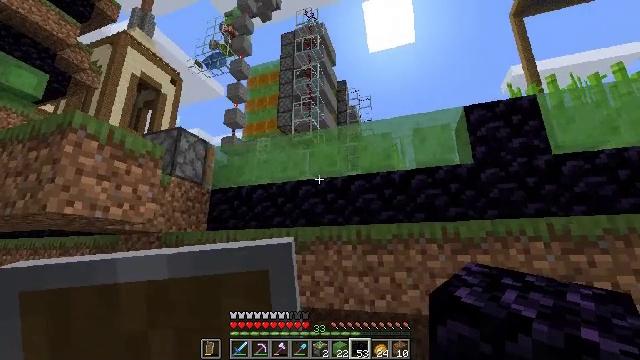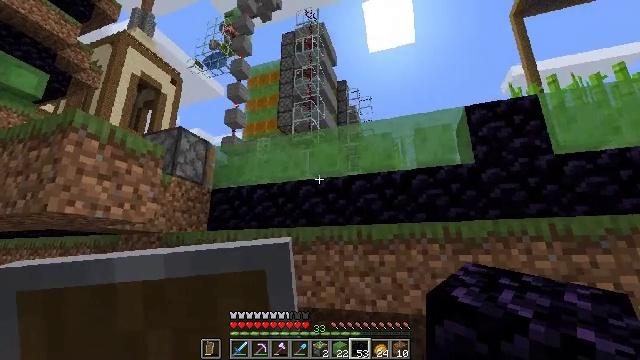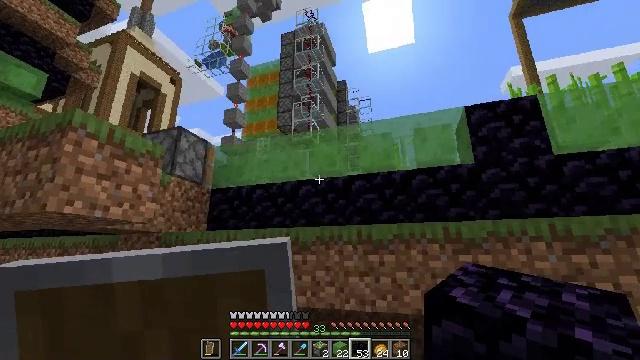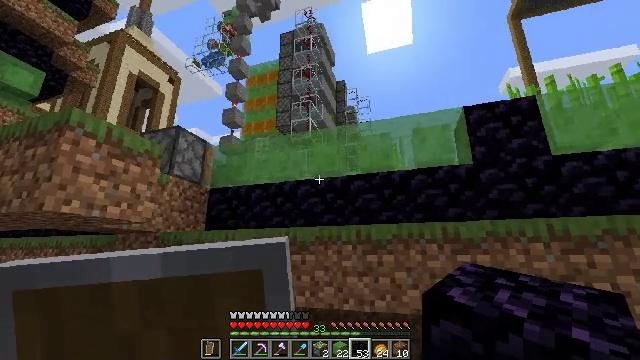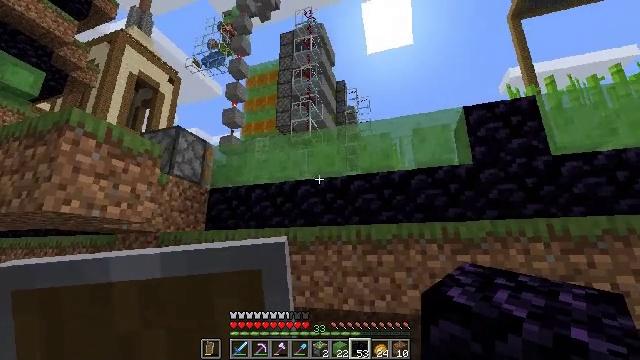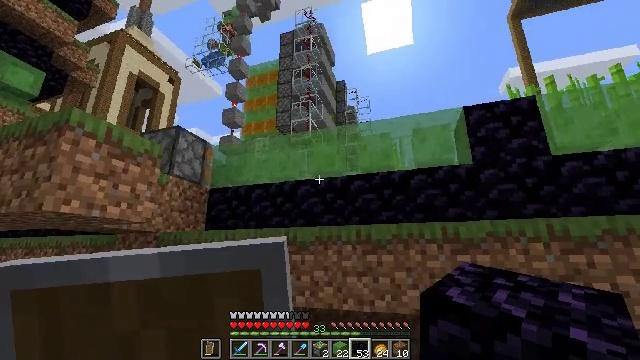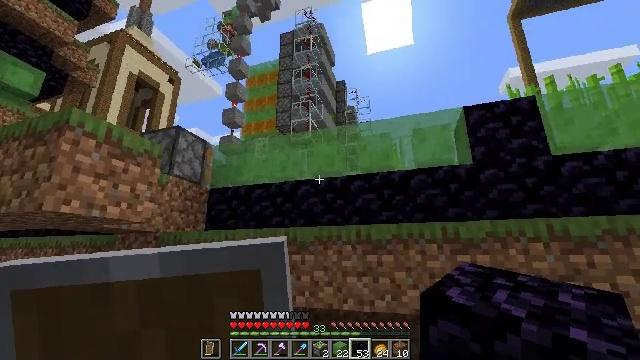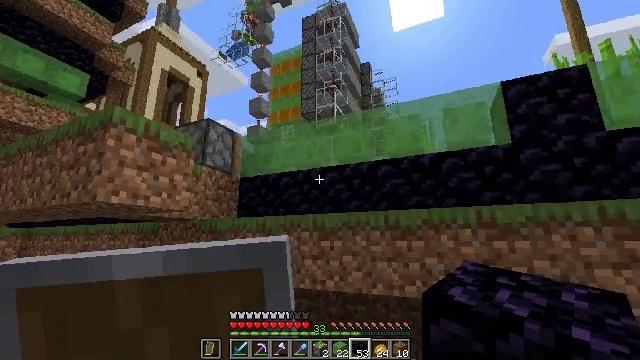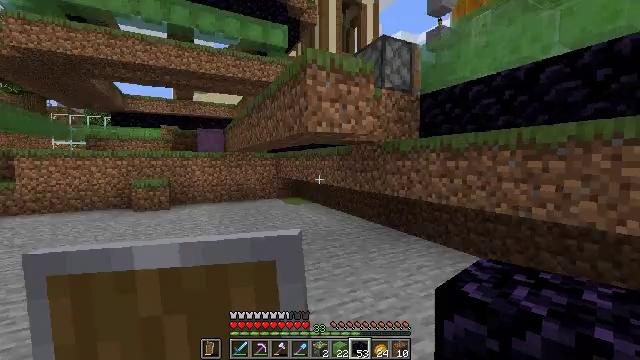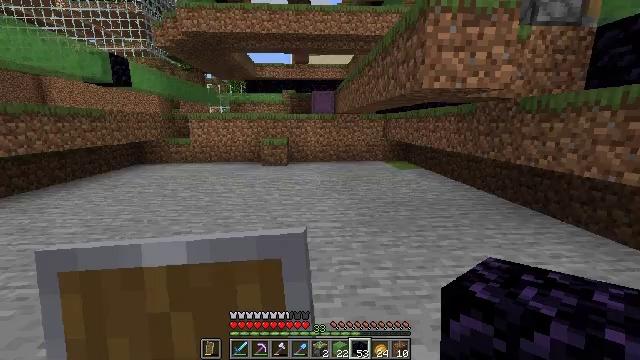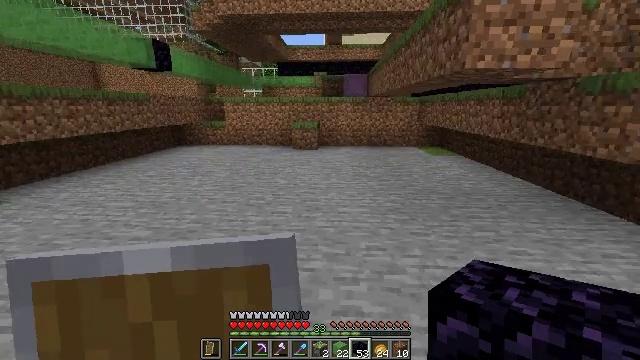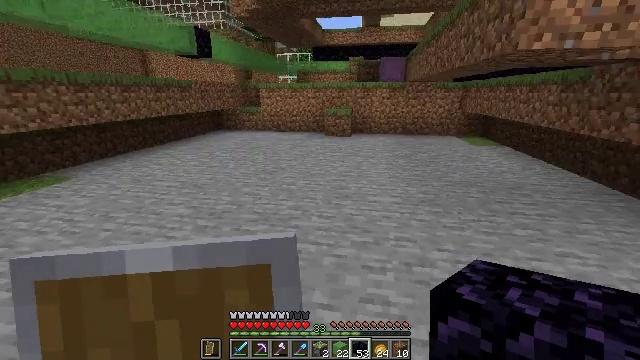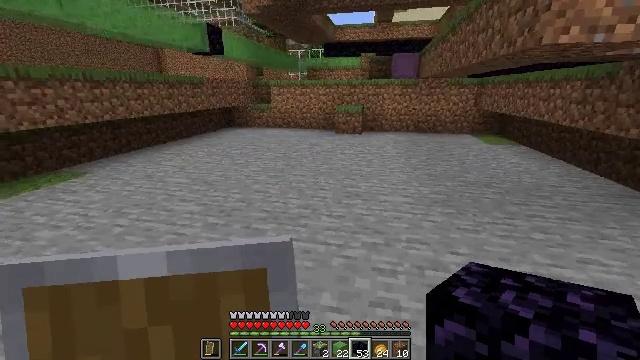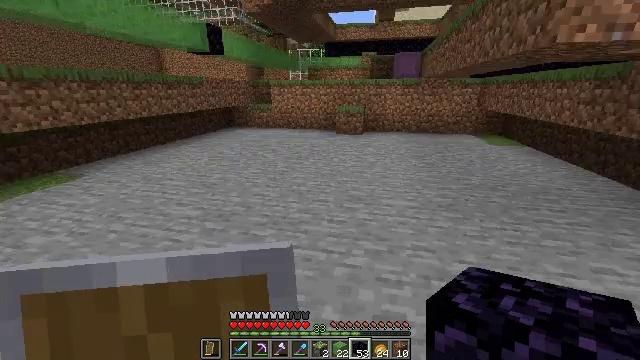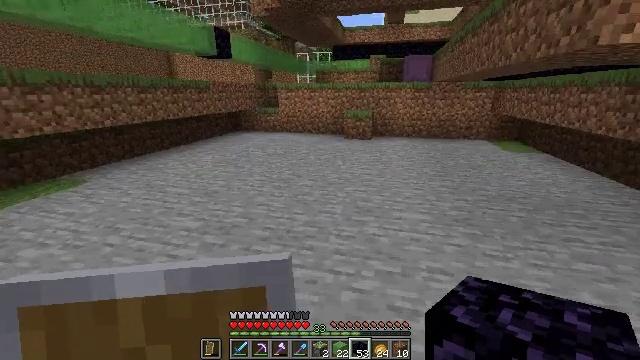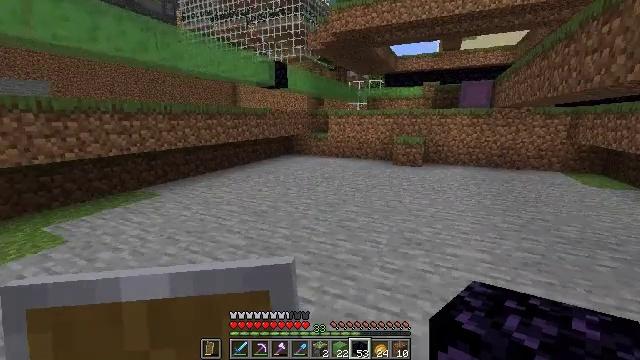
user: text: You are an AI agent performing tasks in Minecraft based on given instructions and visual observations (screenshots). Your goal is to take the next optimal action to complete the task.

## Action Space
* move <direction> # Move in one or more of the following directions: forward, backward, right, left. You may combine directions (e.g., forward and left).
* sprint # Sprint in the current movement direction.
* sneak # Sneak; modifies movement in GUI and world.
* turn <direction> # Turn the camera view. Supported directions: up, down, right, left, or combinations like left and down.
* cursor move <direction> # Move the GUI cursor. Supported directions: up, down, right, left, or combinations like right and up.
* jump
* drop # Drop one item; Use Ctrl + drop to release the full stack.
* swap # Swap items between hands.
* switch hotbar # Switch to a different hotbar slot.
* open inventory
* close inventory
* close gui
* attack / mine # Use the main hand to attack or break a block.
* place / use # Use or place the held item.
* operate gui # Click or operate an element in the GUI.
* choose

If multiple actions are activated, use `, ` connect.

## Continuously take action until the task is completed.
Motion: motion action
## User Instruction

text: Harvest the slime block from the ground.
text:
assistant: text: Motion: no_op
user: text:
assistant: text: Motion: no_op
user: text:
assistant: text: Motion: no_op
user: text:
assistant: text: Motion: no_op
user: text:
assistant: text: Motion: no_op
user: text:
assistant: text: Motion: no_op
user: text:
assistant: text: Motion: turn left and down
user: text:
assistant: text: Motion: turn left and down
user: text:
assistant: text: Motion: turn left and down
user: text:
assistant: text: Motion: turn left and down
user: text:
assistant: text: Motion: turn left and down
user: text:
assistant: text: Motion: move forward, turn left
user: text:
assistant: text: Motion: move forward
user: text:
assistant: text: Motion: move forward, turn left
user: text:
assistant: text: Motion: move forward, turn left and up
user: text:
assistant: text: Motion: move forward, turn up
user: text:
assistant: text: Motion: move forward, turn right
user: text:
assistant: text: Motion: move forward, turn right and up
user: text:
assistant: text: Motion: move forward, turn right and up
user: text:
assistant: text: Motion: move forward
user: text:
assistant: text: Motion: move forward, turn up
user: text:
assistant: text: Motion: move forward, turn left and up
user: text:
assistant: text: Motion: move forward
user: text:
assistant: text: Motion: move forward, turn down
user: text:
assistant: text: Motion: move forward, turn down
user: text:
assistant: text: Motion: move forward
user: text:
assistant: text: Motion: move forward, turn left and down
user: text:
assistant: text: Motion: move forward, turn left and down
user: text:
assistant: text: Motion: turn left
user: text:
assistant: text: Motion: turn left and up